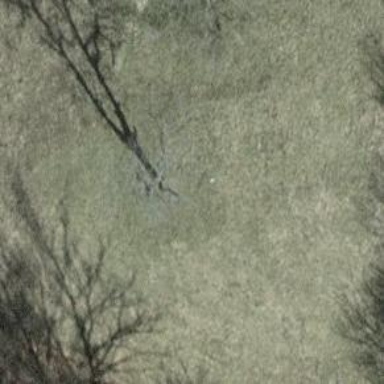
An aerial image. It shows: Single tag "natural: tree."